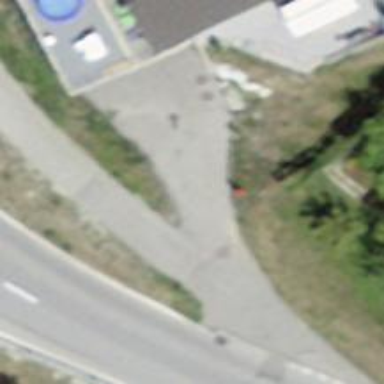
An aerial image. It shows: Alley with asphalt surface designated as service road.